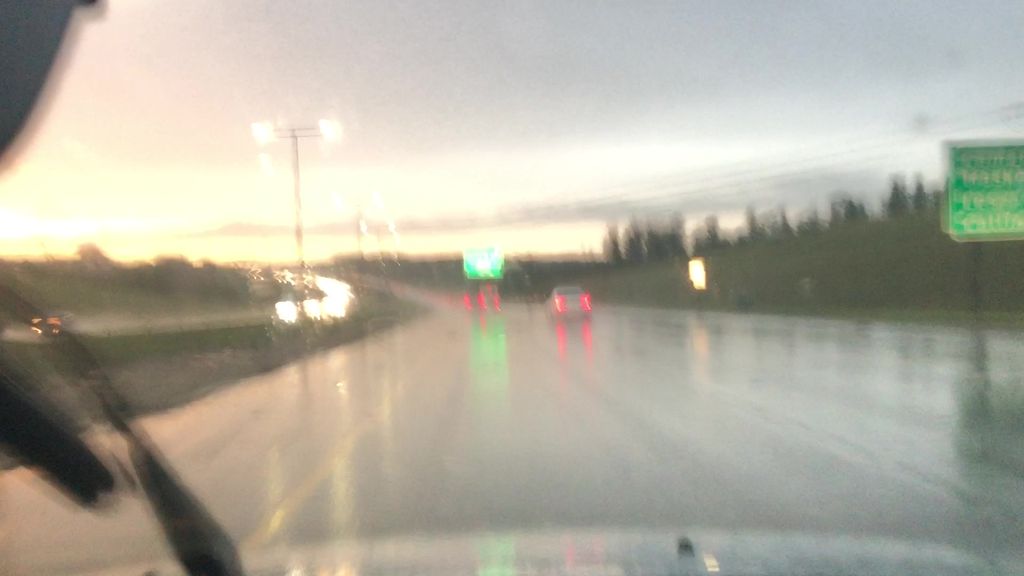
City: edmonton